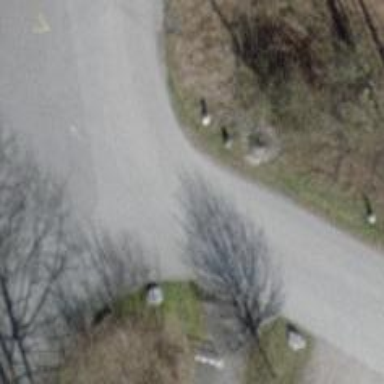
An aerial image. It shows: Asphalt service road.